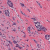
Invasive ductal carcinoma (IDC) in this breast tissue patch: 1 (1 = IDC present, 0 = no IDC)